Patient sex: M
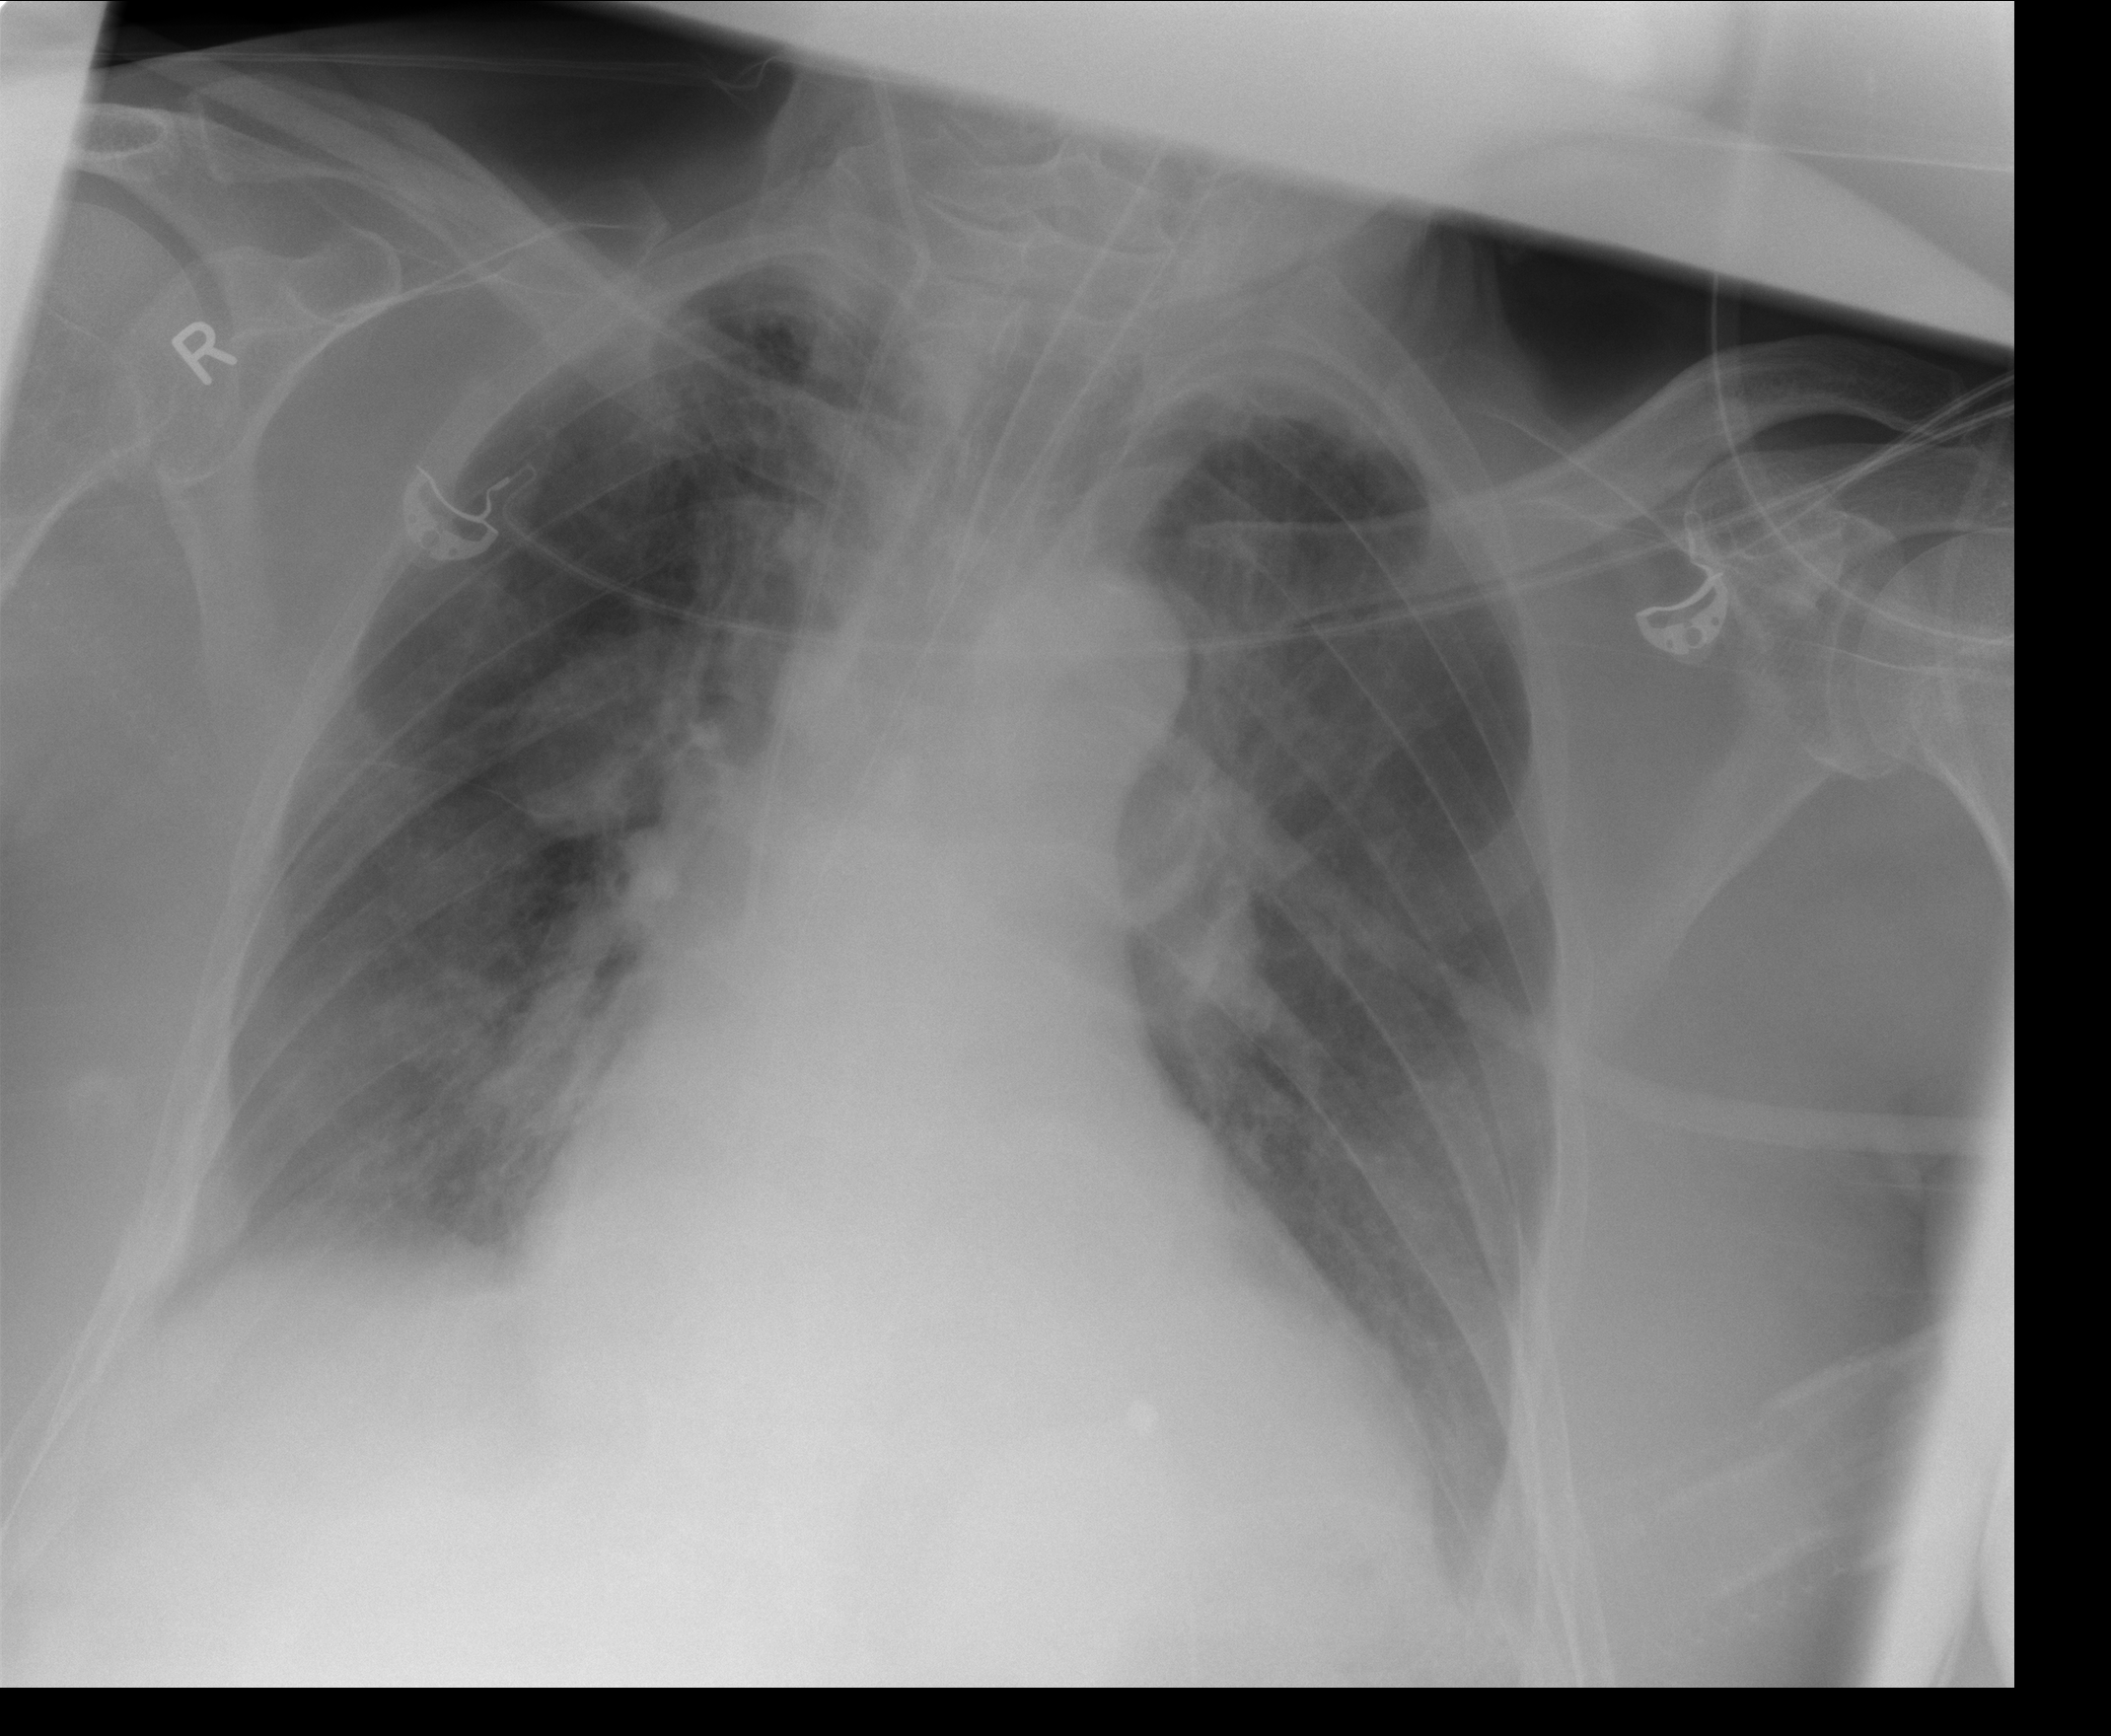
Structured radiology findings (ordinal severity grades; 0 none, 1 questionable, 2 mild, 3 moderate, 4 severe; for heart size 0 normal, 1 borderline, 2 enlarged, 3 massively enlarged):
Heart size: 1
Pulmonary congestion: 0
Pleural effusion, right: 1
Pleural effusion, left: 1
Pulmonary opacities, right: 0
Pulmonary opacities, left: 2
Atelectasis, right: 2
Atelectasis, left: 1